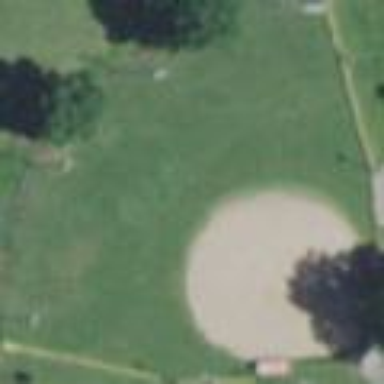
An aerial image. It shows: Baseball pitch for leisure and sports activities.